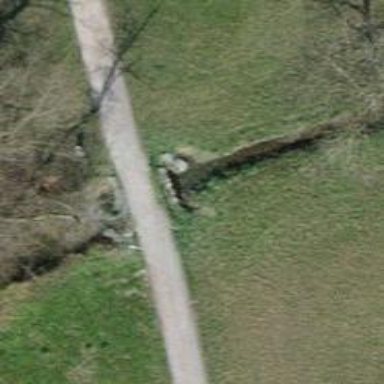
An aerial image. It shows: Path on bridge with fine gravel surface.